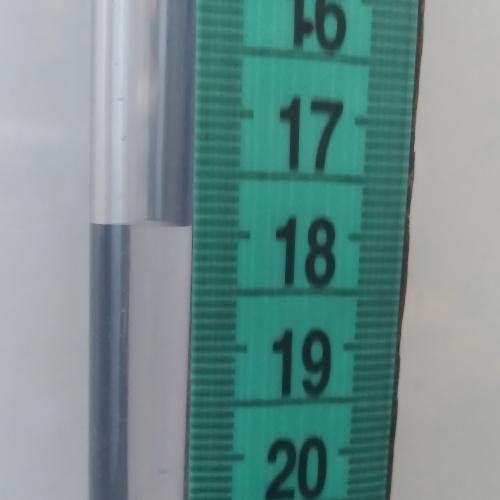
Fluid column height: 18.0 cm